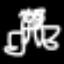
Label: frog